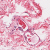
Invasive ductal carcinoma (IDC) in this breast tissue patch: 0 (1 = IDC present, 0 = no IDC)